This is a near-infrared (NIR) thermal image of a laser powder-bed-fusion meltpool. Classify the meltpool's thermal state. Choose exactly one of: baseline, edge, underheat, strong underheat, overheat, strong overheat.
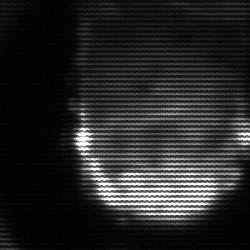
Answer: baseline